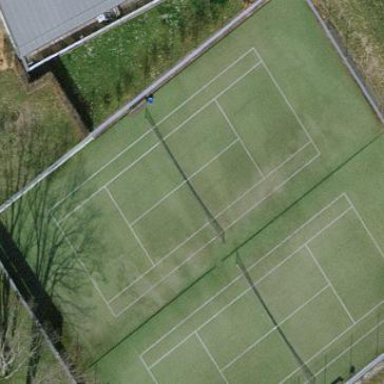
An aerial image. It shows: Tennis court in leisure pitch.